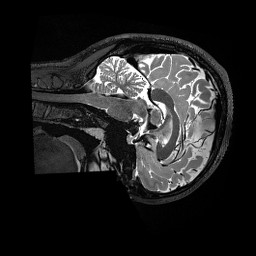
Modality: T2w
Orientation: sagittal
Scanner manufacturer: siemens
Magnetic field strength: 3 T
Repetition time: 3.2 s
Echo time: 0.563 s